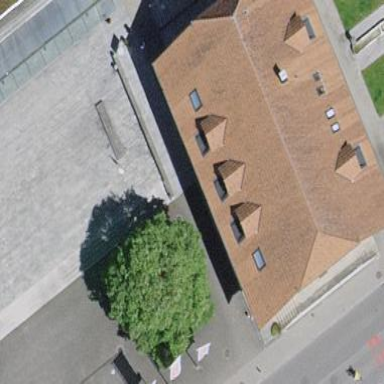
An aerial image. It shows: Town hall building.